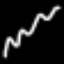
Label: squiggle